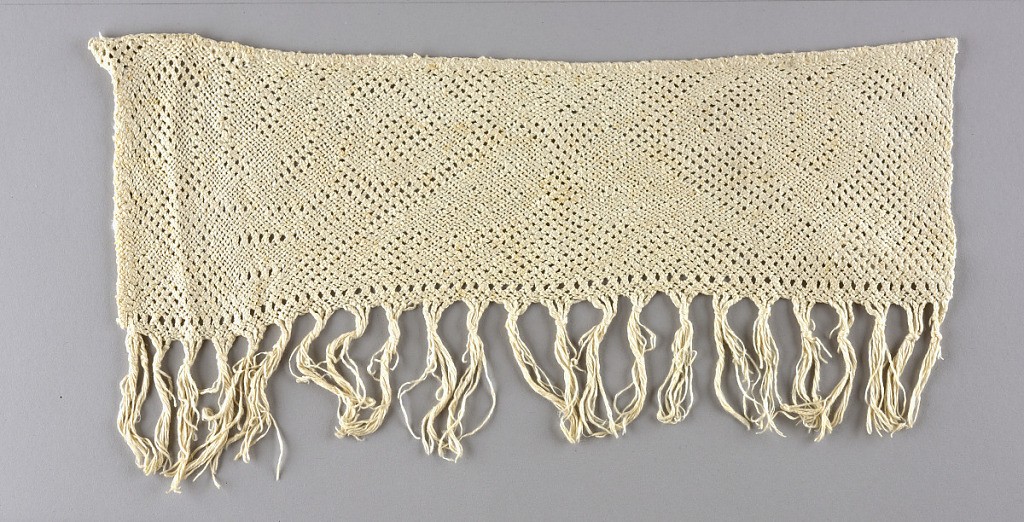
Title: Towel end
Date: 19th century
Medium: cotton Technique: braided
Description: These fringes were probably cut from towels and were originally the ornamentation made by weaving and braiding the warp ends.  A lozenge design with crosses and quatrefoils in openwork.